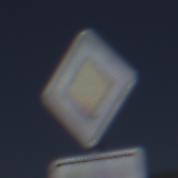
Verkehrszeichen: Vorfahrtsstrasse
Zusatzzeichen unten: VerlaufVorfahrtsstrasse9
Umgebung: Outdoor, Nature
Tageszeit: MorningAfternoon
Wetter: Clear
Licht: Natural
Jahreszeit: NotSpecified
Kontrast: HighContrast